Interaction volume radius: 5 \u00c5
Interaction volume height: 45 \u00c5
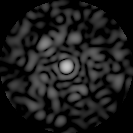
Disorder parameter: 0.847